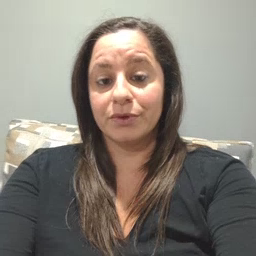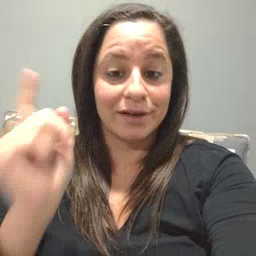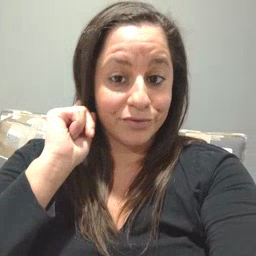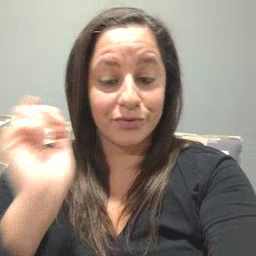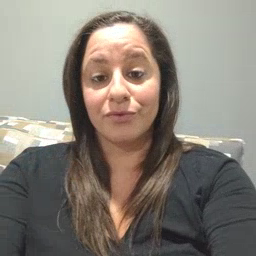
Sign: ear